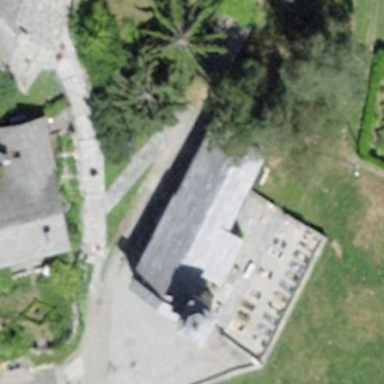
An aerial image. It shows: Church which is place of worship.